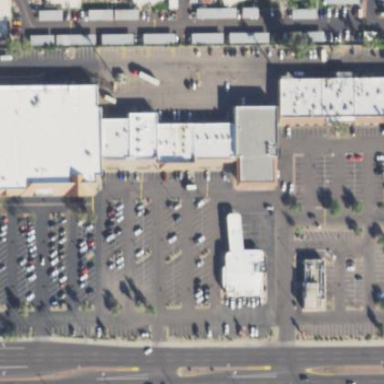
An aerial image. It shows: Retail area.